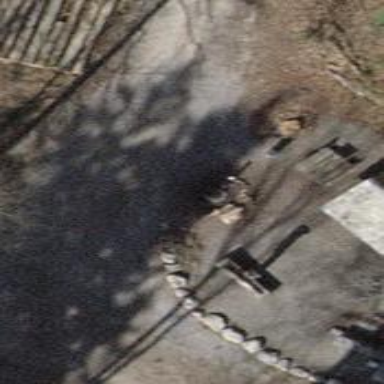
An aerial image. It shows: Barbecue facility.